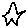
Label: star